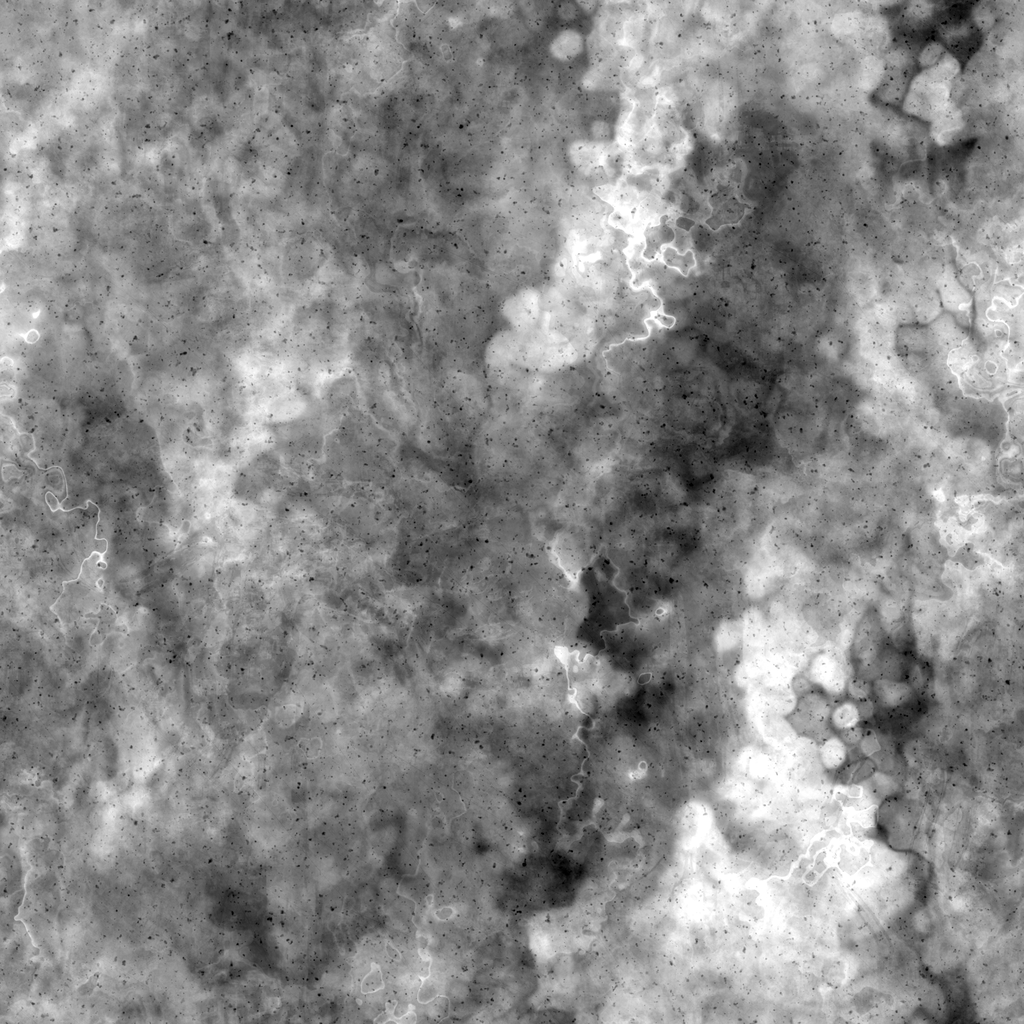
Texture map type: Displacement